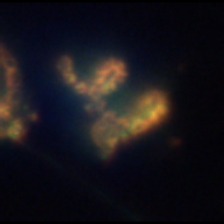
Taxon: Chaetoceros
Group: Diatoms